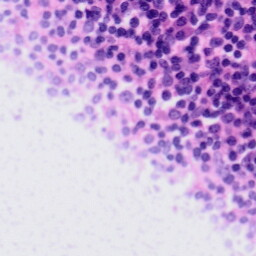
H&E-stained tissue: Tonsil